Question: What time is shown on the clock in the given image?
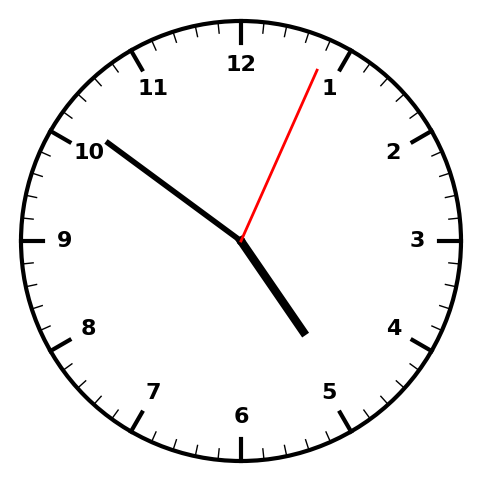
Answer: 04:51:04